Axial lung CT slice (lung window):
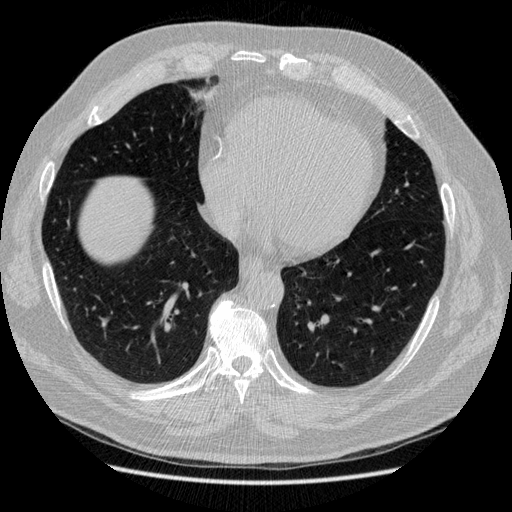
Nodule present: no